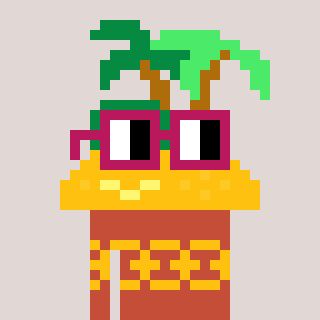
a pixel art character with square dark red glasses, a island-shaped head and a rust-colored body on a warm background